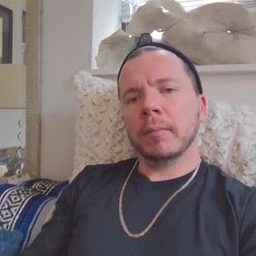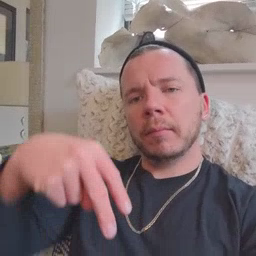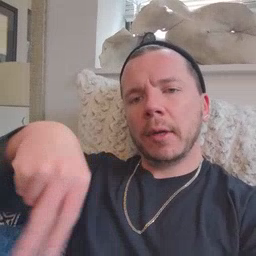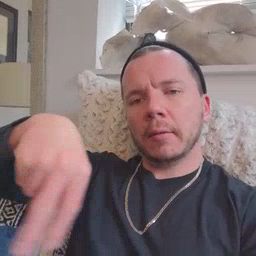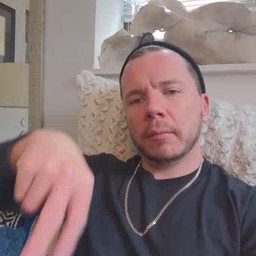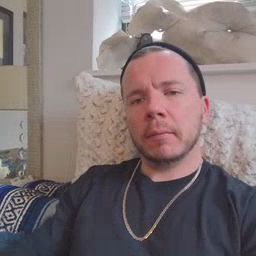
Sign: dance